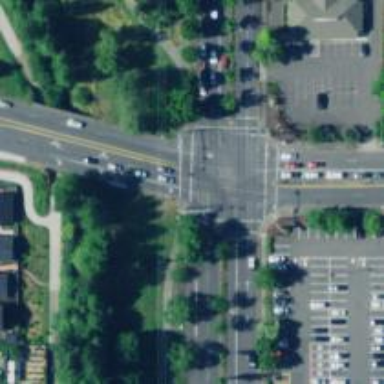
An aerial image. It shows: Solid stop line on the road.